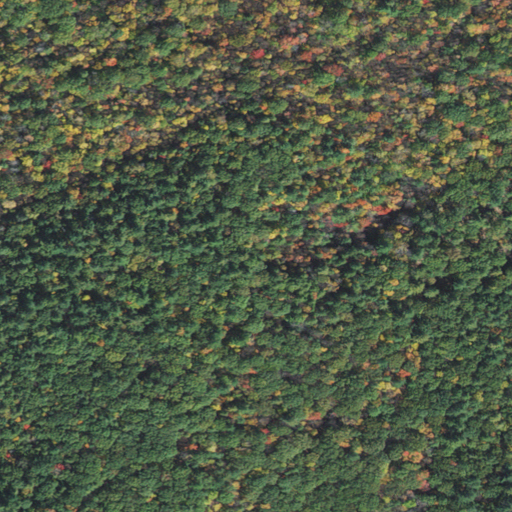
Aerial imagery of mountain in Massachusetts named January Hills containing mixed forest, deciduous forest, and evergreen forest